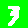
Digit: 3